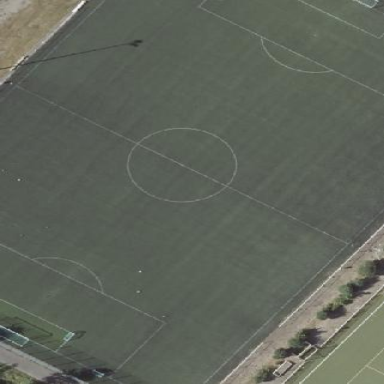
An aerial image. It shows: Artificial turf soccer pitch for leisure activities.